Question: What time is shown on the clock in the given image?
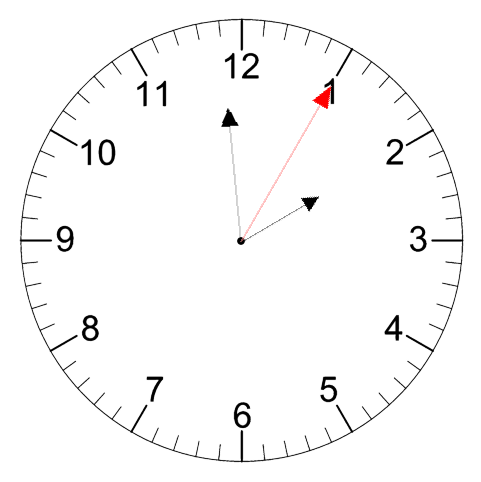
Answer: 01:59:05